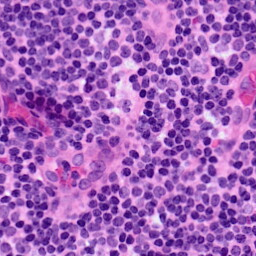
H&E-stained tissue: LymphNode